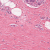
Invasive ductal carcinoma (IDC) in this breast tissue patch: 0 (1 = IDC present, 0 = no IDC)